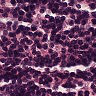
Metastatic tissue present: no